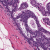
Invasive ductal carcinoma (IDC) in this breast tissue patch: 0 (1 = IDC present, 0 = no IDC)